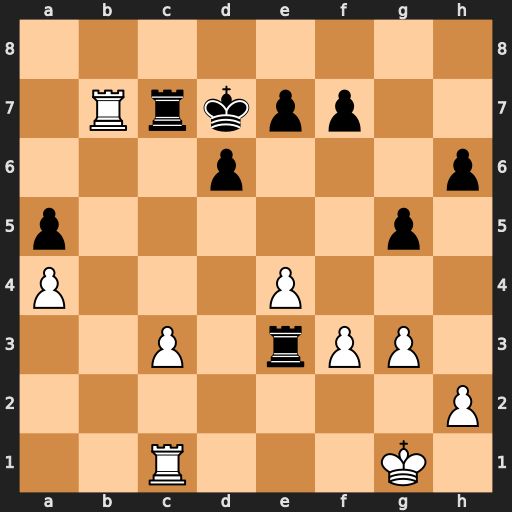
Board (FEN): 8/1Rrkpp2/3p3p/p5p1/P3P3/2P1rPP1/7P/2R3K1
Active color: w
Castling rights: -
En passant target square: -
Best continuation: Rxc7+ Kxc7 Kf2 Rxf3+ Kxf3